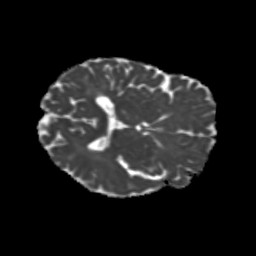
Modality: MD
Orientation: axial
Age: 71
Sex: female
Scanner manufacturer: siemens
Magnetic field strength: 3 T
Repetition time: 5.25 s
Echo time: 0.08 s